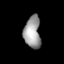
Tissue: lung
Cell type: Fibroblasts
Senescence score: 0.5881
Nuclear area (px): 522
Mean DAPI intensity: 157.017